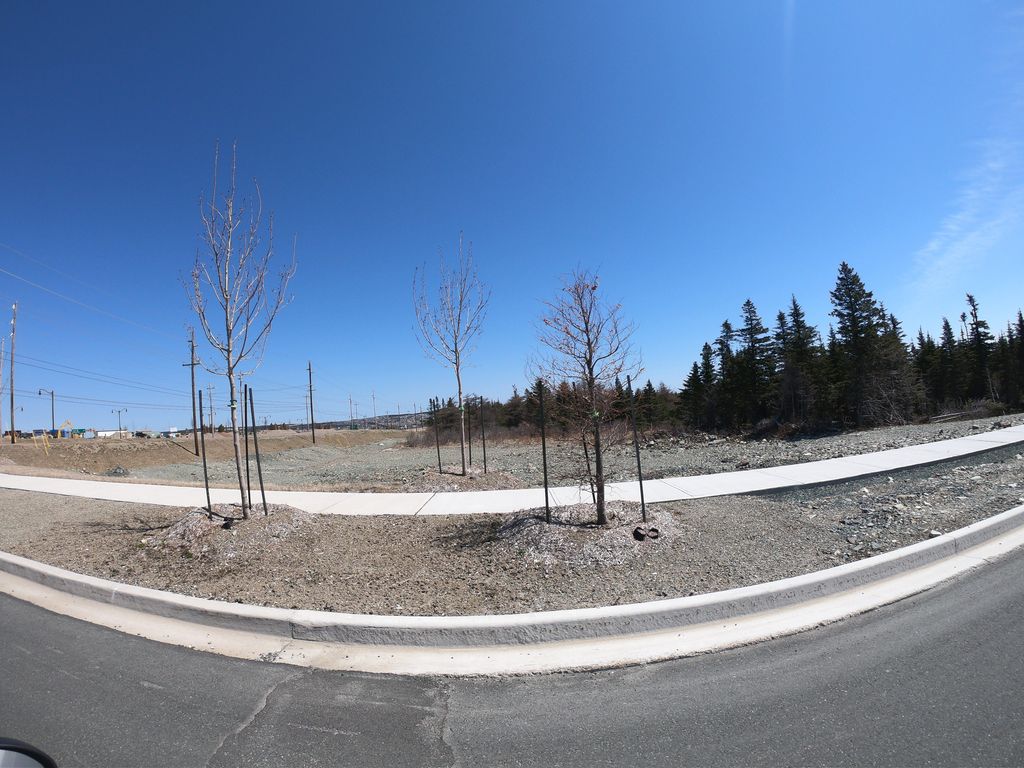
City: st_johns